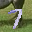
Label: 7